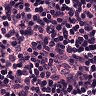
Metastatic tissue present: no